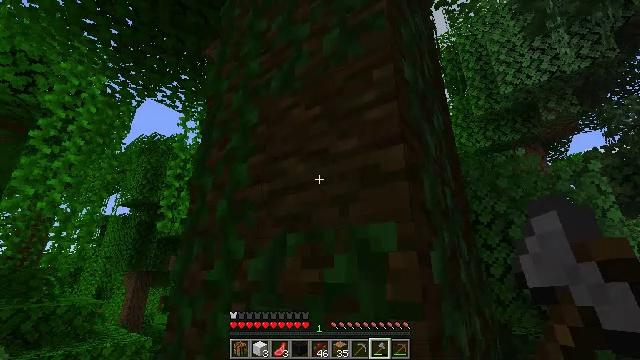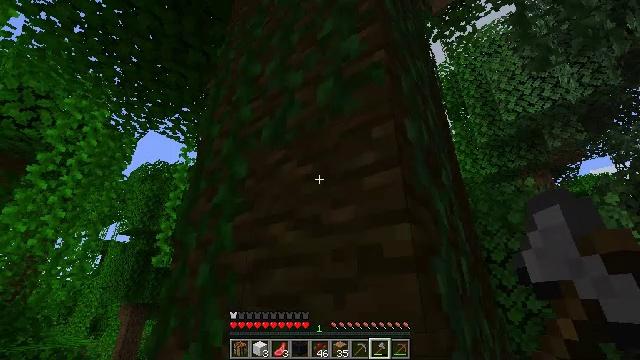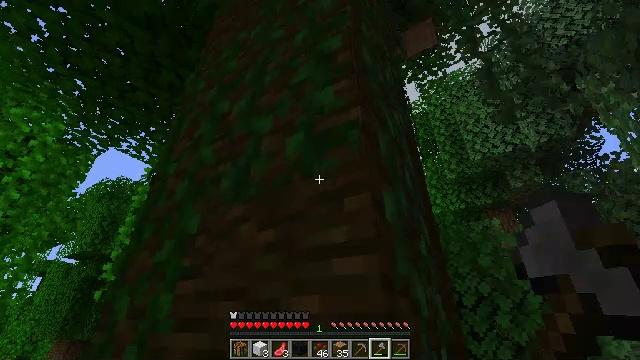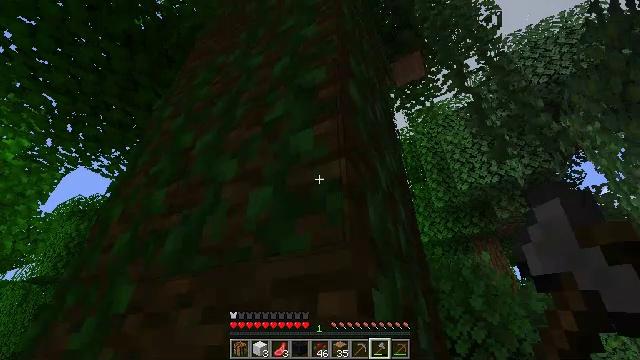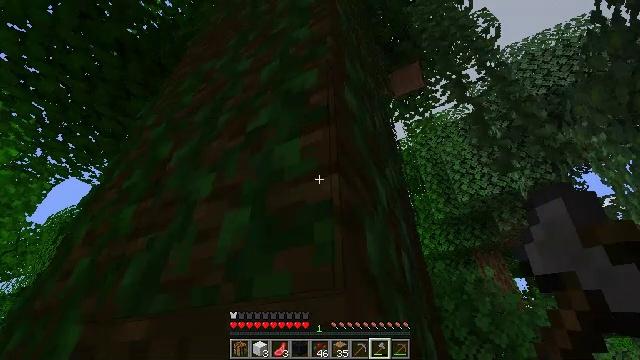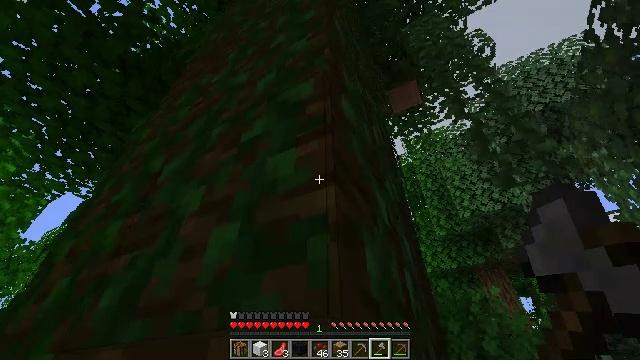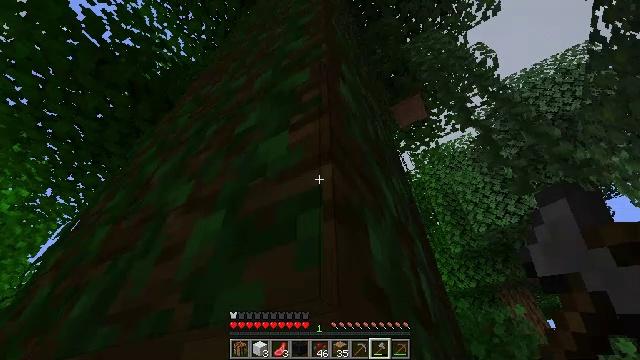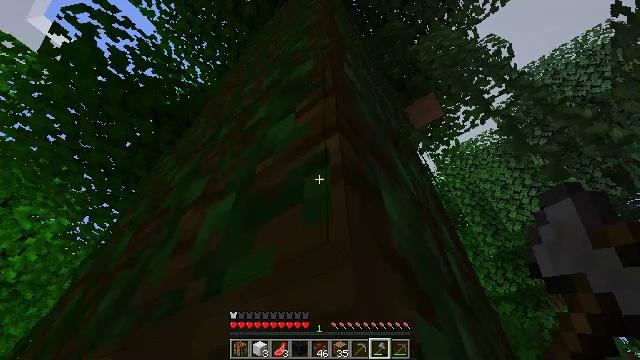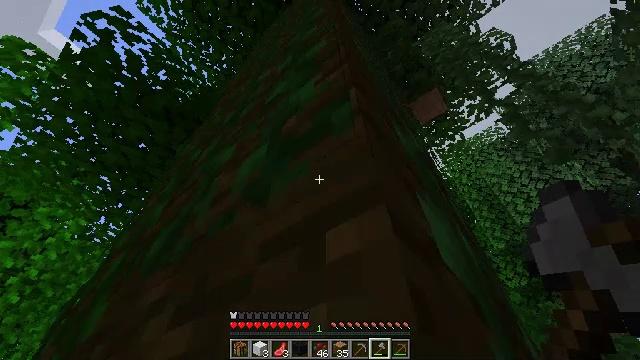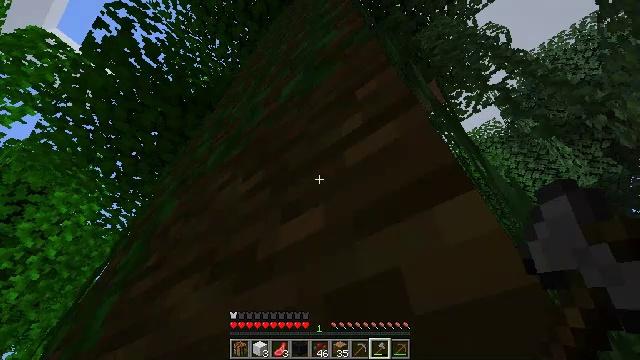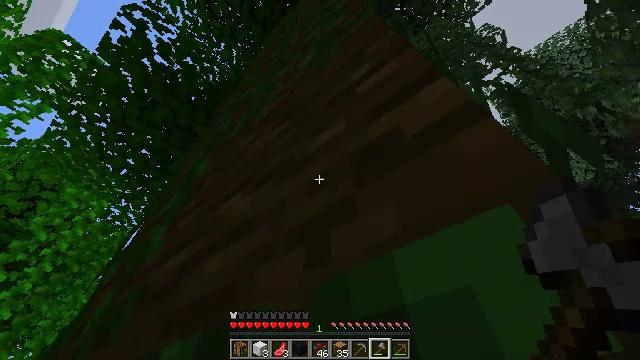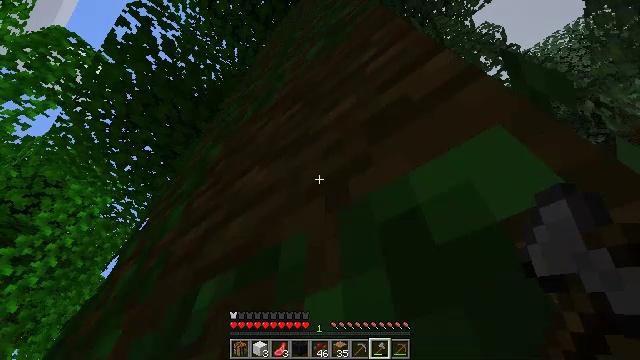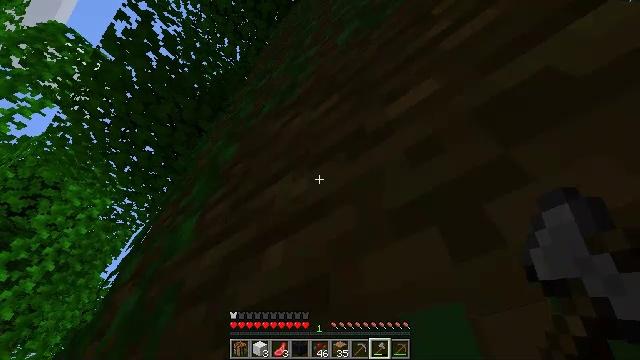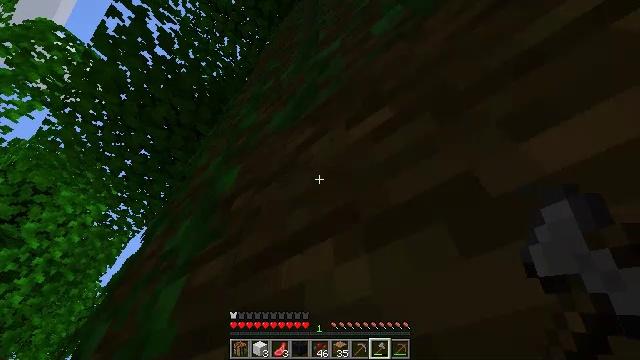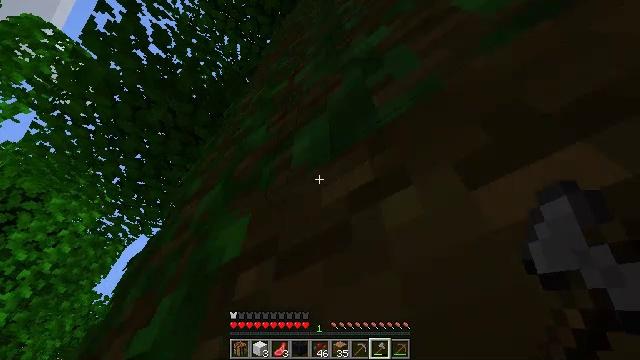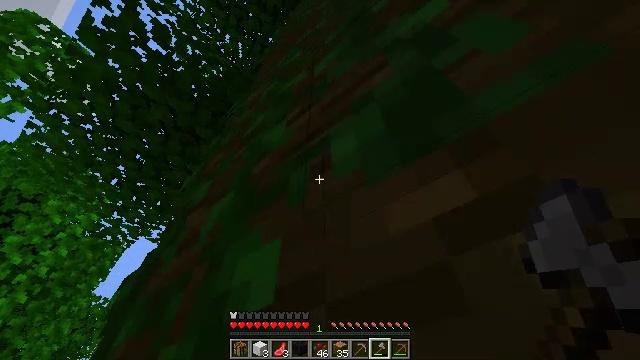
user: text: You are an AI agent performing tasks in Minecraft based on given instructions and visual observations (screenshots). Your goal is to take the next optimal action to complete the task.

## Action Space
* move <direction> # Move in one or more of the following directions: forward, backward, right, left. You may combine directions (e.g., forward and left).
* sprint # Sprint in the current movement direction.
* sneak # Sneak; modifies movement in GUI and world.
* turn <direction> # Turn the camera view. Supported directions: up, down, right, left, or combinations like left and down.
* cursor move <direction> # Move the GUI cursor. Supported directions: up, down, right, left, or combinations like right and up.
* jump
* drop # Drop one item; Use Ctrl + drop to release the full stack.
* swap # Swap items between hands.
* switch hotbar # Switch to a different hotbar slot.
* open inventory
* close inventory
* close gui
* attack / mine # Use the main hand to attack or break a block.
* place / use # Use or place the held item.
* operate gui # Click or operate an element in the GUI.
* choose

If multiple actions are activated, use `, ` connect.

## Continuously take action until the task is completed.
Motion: motion action
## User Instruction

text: Collect jungle leaves by breaking them.
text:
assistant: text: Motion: move forward, turn up, jump
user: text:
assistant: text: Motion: move forward, turn right and up, jump
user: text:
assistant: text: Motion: move forward, turn right and up, jump
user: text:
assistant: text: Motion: move forward, turn up, jump
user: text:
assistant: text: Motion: move forward, turn up, jump
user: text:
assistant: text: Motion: move forward, turn left and up, jump
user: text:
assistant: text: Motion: move forward, turn left and up, jump
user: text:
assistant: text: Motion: move forward and move left, turn left, jump
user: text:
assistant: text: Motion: move forward and move left, jump
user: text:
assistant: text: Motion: move forward and move left, turn up, jump
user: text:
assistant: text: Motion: move forward and move left, jump
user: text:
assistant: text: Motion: move forward and move left, jump
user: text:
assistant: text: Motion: move forward and move left, jump
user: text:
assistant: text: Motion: move forward and move left, jump
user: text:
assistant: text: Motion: move forward and move left, jump
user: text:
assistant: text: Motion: move forward and move left, turn right and up, jump
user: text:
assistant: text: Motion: move forward and move left, turn right and up, jump
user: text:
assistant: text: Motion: move forward, turn right, jump
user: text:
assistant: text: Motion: move forward, turn right and up, jump
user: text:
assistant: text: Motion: move forward, jump
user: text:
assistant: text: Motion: move forward, jump
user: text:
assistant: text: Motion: move forward, jump
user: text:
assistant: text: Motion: move forward, jump
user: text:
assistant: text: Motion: move forward, jump
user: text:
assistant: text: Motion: move forward, jump
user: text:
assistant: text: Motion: move forward, jump
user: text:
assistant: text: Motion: move forward and move right, jump
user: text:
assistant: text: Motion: move forward and move right, jump
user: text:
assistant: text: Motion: move forward and move right, jump
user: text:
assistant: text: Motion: move forward and move right, jump